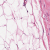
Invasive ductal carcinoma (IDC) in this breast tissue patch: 0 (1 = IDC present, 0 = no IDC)